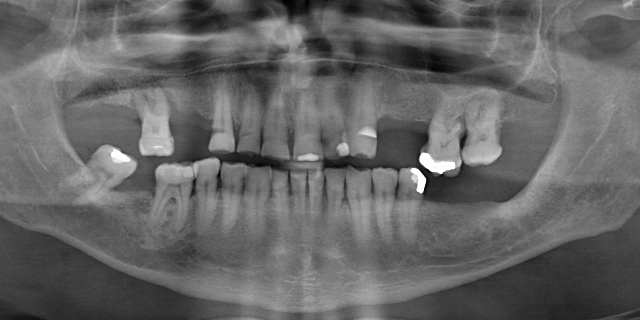
adult